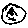
Label: square